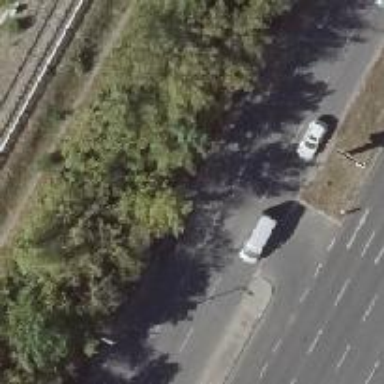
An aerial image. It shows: Asphalt road with primary link designation.